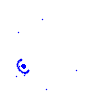
Particle: electron